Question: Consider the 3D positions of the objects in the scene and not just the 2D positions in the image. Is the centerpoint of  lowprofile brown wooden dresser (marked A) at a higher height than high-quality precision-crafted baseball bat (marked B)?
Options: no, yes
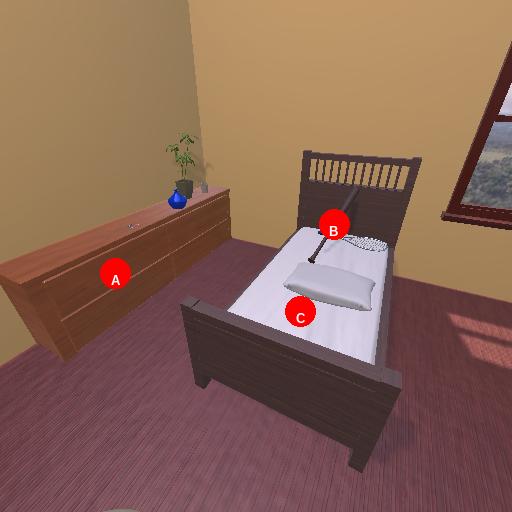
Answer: no